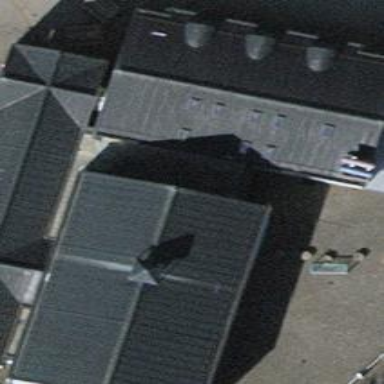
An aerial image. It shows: School building.